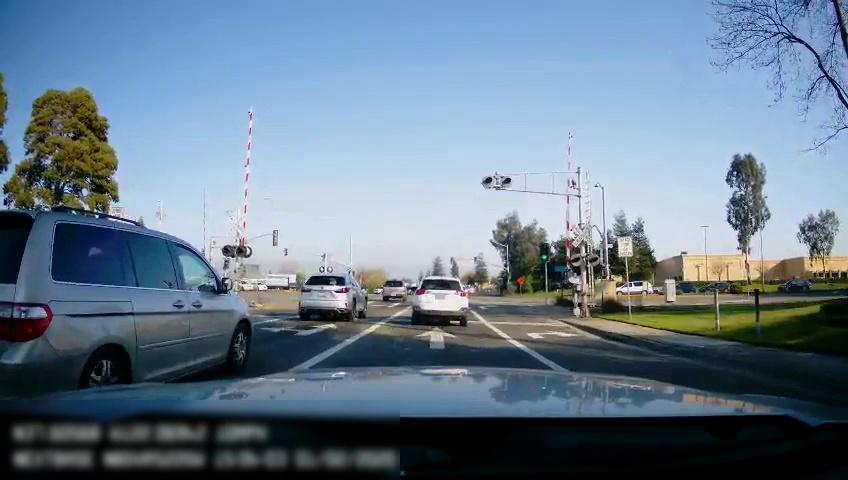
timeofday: Day
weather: Sunny
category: Drivable Space
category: Drivable Space
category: Vehicles | Car
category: Vehicles | SUV
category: Vehicles | Car
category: Vehicles | SUV
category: Vehicles | SUV
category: Vehicles | SUV
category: Vehicles | Van
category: Vehicles | SUV
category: Lanes | Alternate Lane
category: Lanes | Current Lane
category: Lanes | Current Lane
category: Traffic | Lights
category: Traffic | Lights
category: Traffic | Lights
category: Traffic | Lights
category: Traffic | Signs
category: Traffic | Lights
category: Traffic | Signs
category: Traffic | Lights
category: Traffic | Lights
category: Traffic | Lights
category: Traffic | Lights